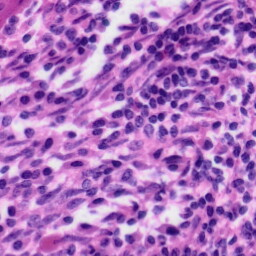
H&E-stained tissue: Tonsil